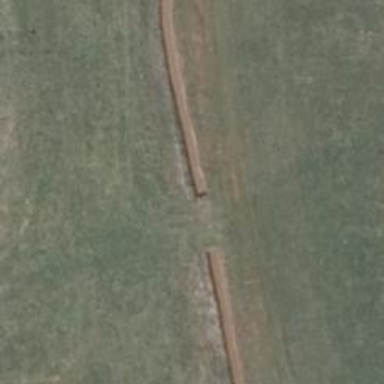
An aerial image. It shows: Grass path.